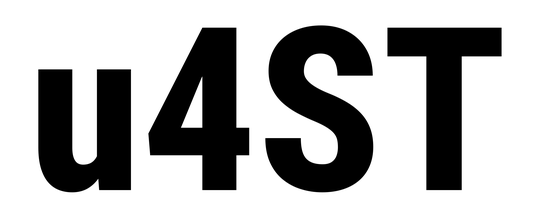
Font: Roboto_Condensed_ExtraBold